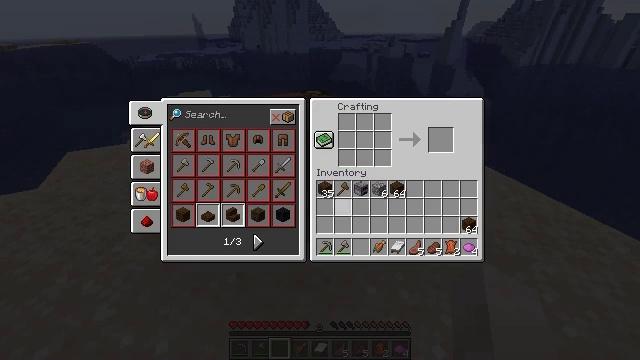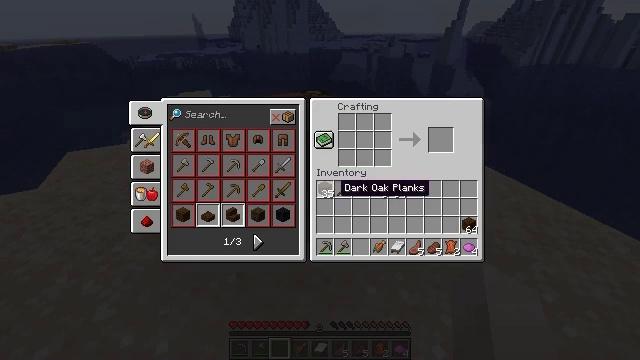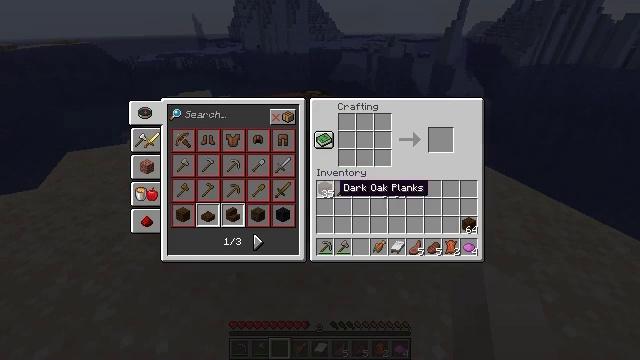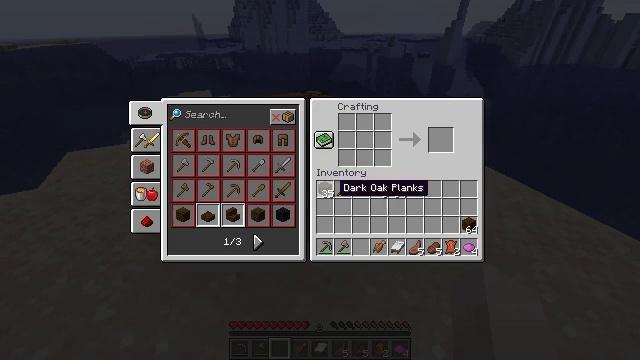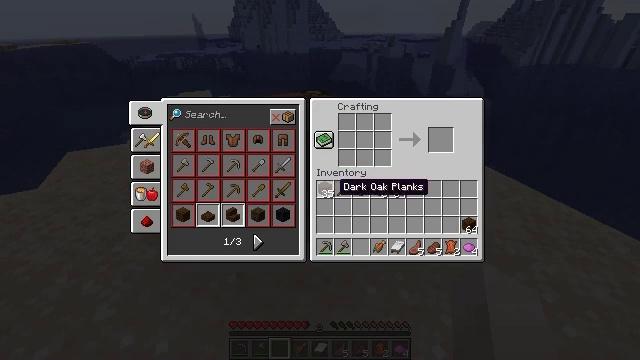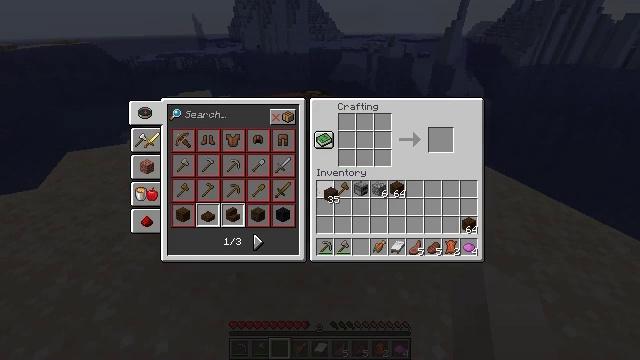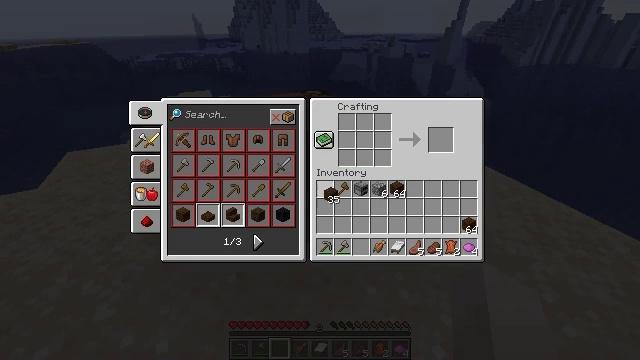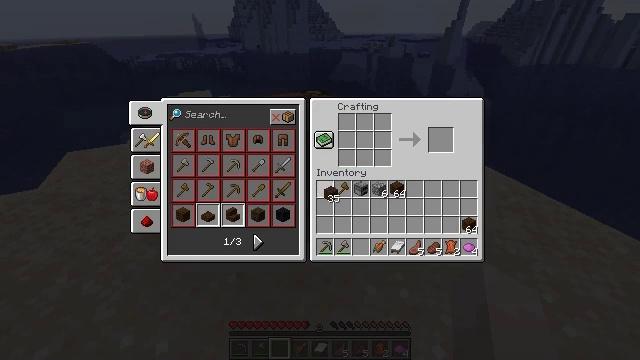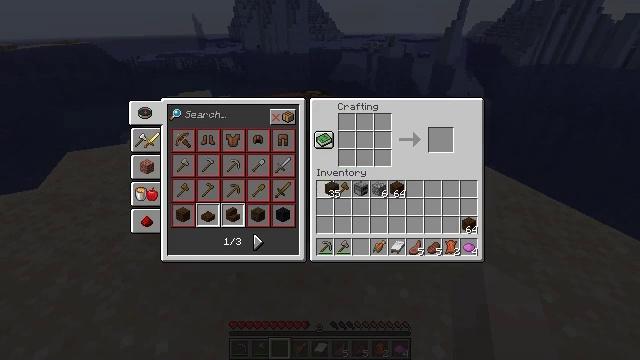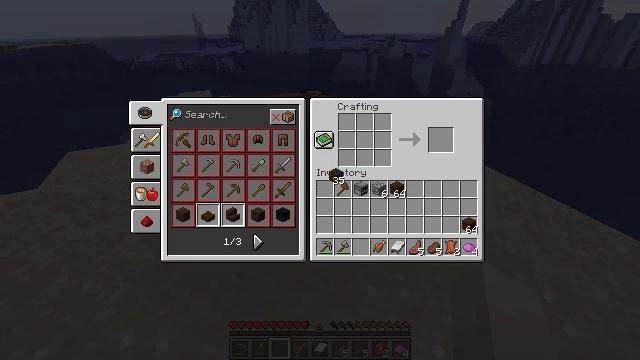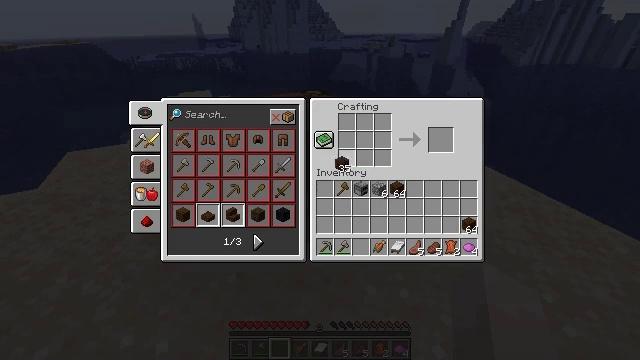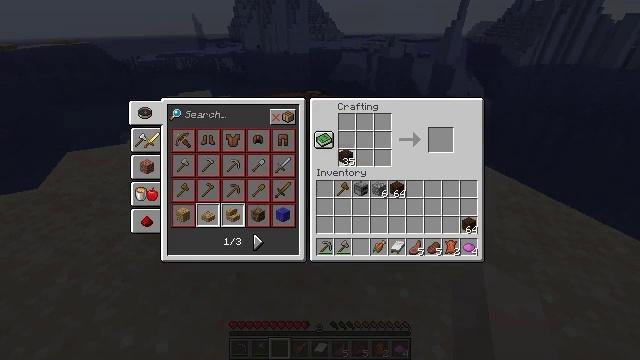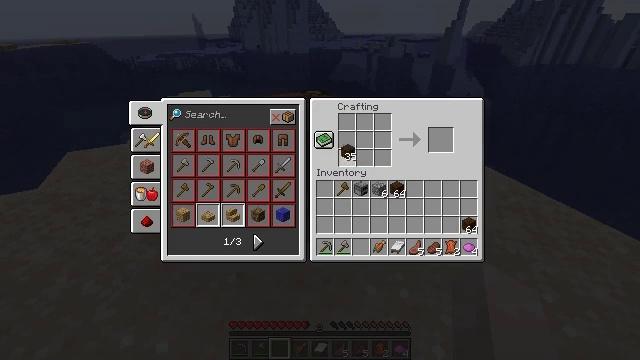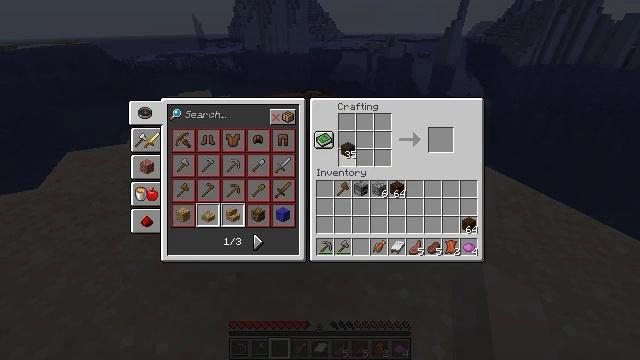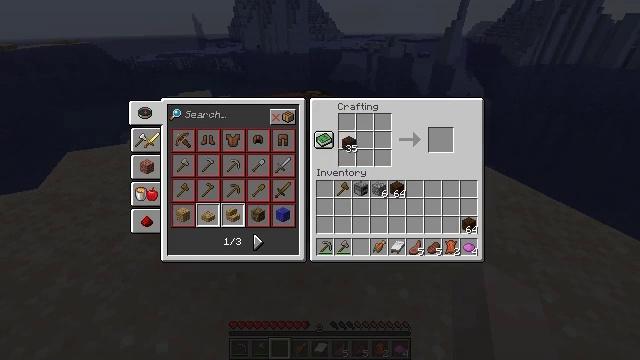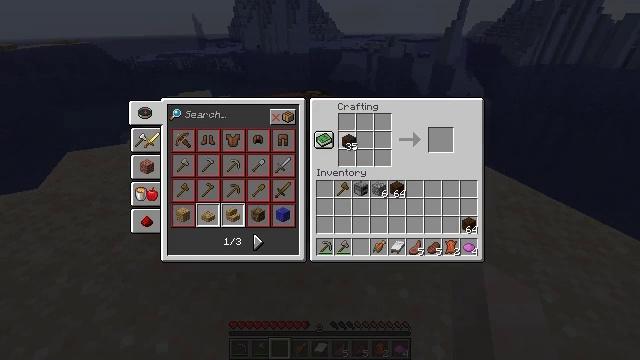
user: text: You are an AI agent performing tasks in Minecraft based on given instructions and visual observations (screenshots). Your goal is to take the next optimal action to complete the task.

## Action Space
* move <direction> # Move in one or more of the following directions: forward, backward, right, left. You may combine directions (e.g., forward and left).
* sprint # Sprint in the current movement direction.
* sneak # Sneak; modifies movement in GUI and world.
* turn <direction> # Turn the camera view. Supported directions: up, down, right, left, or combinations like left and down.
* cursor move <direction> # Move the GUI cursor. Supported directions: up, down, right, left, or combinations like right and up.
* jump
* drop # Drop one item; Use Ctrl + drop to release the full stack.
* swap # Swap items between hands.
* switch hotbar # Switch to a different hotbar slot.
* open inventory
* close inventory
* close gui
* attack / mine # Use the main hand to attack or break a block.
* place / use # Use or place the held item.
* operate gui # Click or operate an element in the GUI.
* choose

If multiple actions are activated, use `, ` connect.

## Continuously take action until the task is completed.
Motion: motion action
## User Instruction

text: Interact with the crafting table to obtain a dark oak boat.
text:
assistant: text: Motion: cursor move left
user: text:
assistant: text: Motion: no_op
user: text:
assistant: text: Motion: no_op
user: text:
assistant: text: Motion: no_op
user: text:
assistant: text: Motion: operate gui
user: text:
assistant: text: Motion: operate gui
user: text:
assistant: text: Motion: operate gui
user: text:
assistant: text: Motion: no_op
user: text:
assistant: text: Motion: cursor move up
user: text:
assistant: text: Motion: cursor move up
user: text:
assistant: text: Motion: cursor move up
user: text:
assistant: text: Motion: no_op
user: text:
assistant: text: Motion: no_op
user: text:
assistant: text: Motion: no_op
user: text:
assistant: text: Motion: no_op
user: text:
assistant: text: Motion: choose
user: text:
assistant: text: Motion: choose
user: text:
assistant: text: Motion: choose
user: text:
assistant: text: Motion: no_op
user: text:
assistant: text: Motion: cursor move down
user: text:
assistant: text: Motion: no_op
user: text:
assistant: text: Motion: no_op
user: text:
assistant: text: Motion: choose
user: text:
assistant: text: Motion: choose
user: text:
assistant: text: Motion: choose
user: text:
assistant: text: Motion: cursor move right
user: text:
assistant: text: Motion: no_op
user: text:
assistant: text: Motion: no_op
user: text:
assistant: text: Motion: no_op
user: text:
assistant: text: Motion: choose